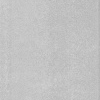
Atmospheric dust classification: dusty